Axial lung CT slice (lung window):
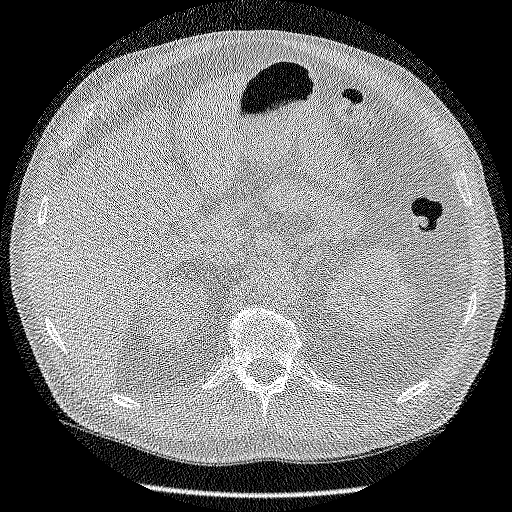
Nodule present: no